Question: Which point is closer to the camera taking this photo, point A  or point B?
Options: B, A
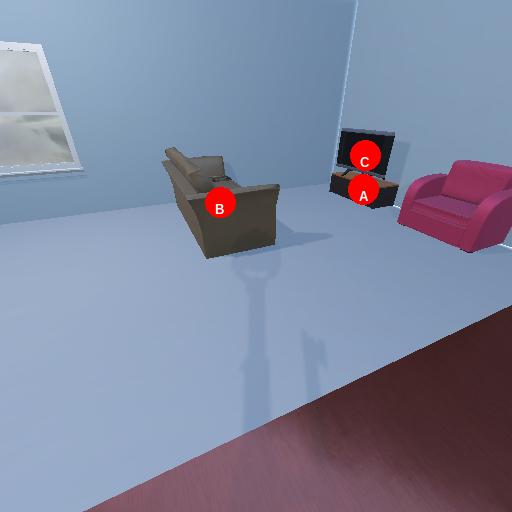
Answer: B